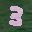
Label: 3